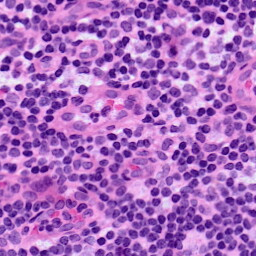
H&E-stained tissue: LymphNode